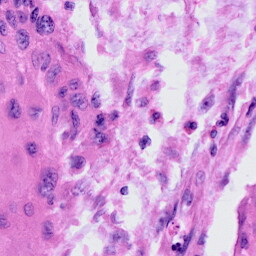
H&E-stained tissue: Cervix